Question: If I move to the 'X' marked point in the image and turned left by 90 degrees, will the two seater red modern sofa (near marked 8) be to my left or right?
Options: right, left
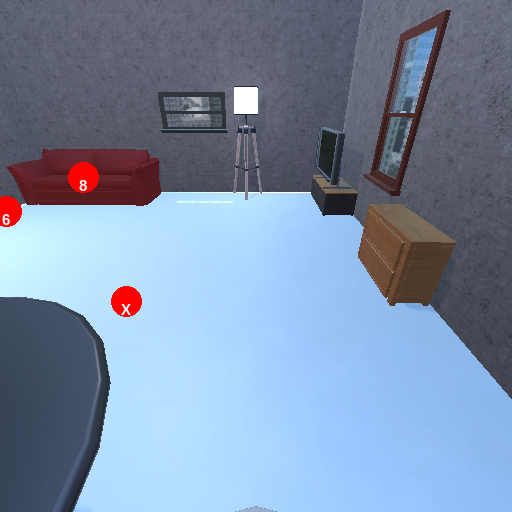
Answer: right